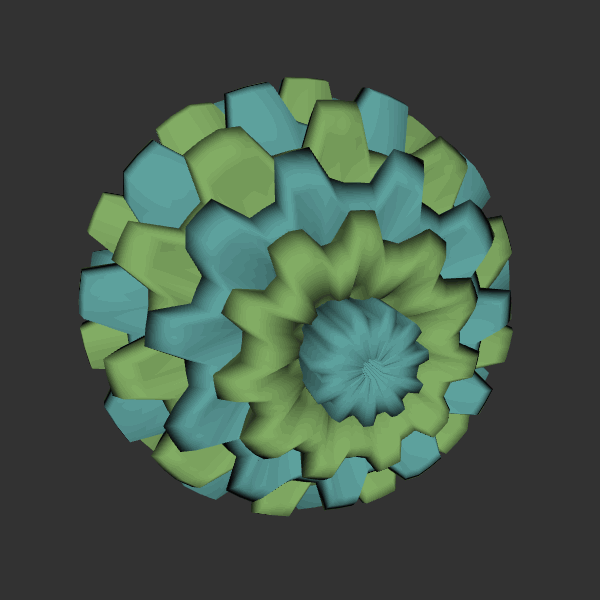
Background: dark